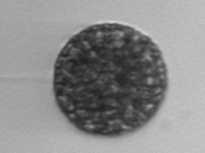
Label: Vicicitus_globosus